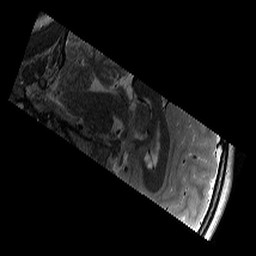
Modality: T2w
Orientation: sagittal
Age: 12
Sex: male
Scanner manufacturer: siemens
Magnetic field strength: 3 T
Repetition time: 9.23 s
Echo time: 0.067 s